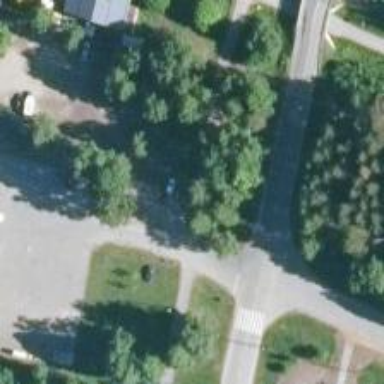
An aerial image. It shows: Unmarked road crossing.